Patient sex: M
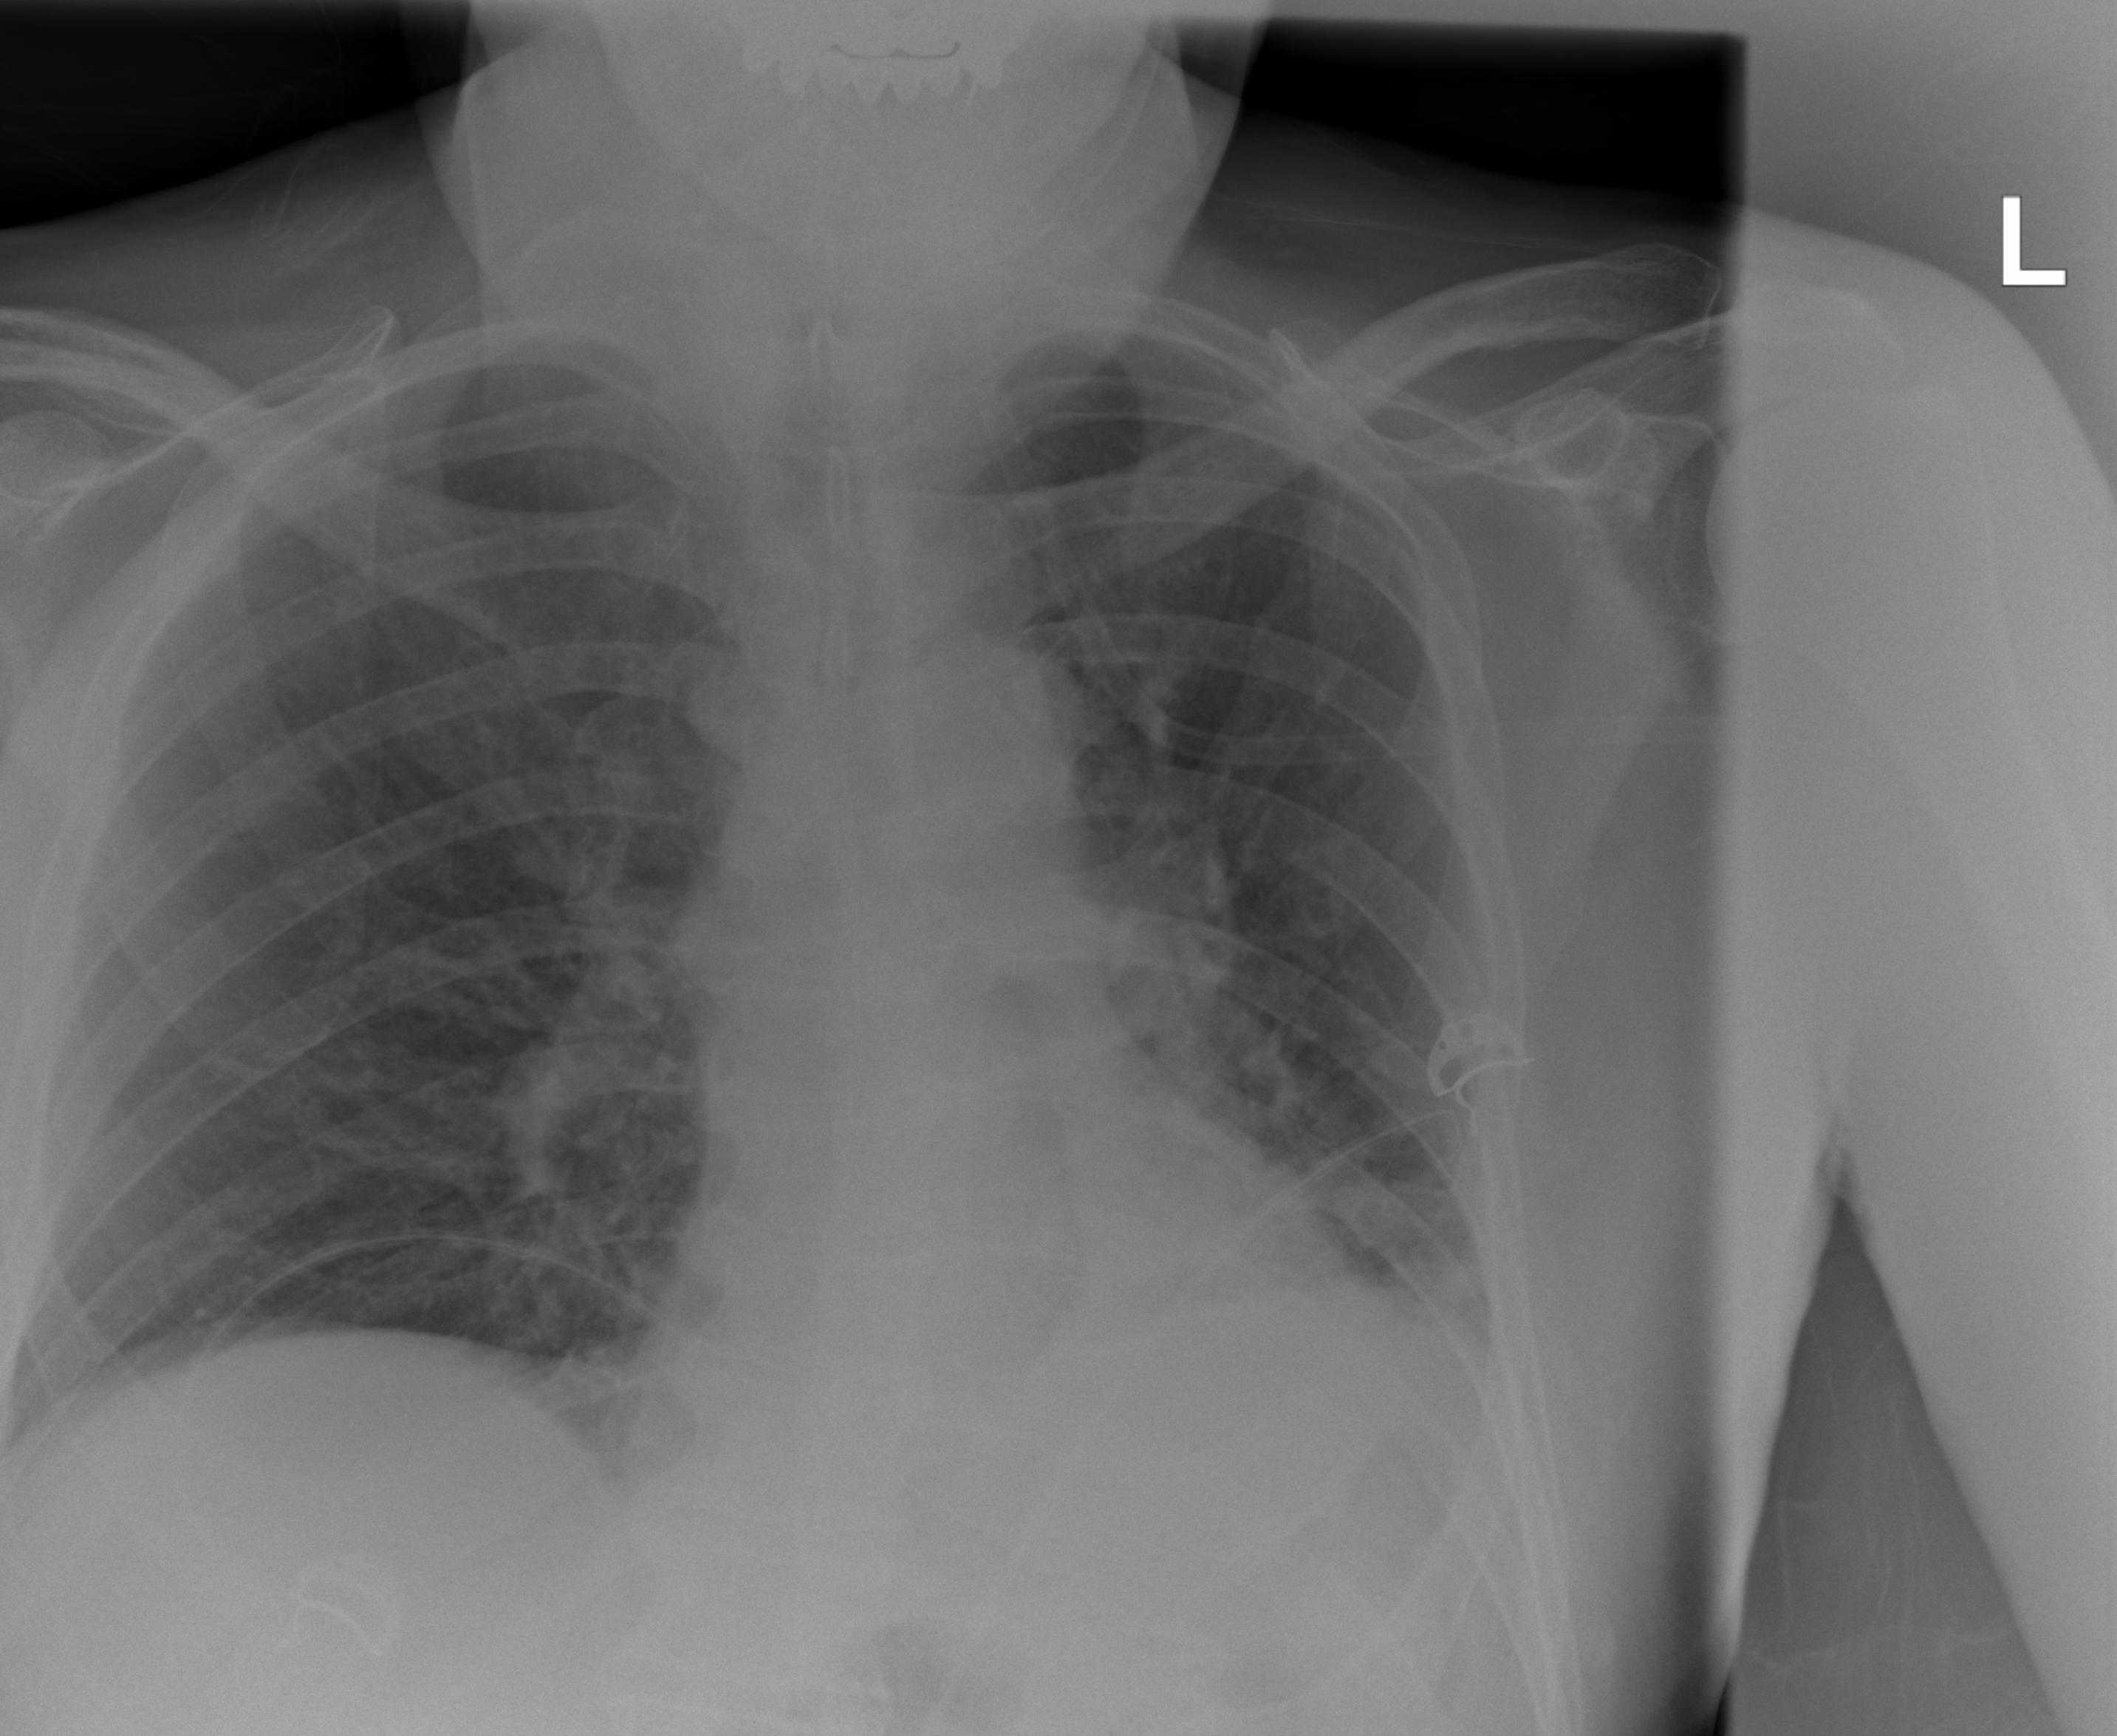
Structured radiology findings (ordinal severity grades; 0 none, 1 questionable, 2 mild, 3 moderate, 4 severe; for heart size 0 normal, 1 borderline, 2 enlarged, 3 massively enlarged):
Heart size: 0
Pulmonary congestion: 0
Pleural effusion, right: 0
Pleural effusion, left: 2
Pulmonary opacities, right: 2
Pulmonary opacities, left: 2
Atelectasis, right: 2
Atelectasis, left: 3